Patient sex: M
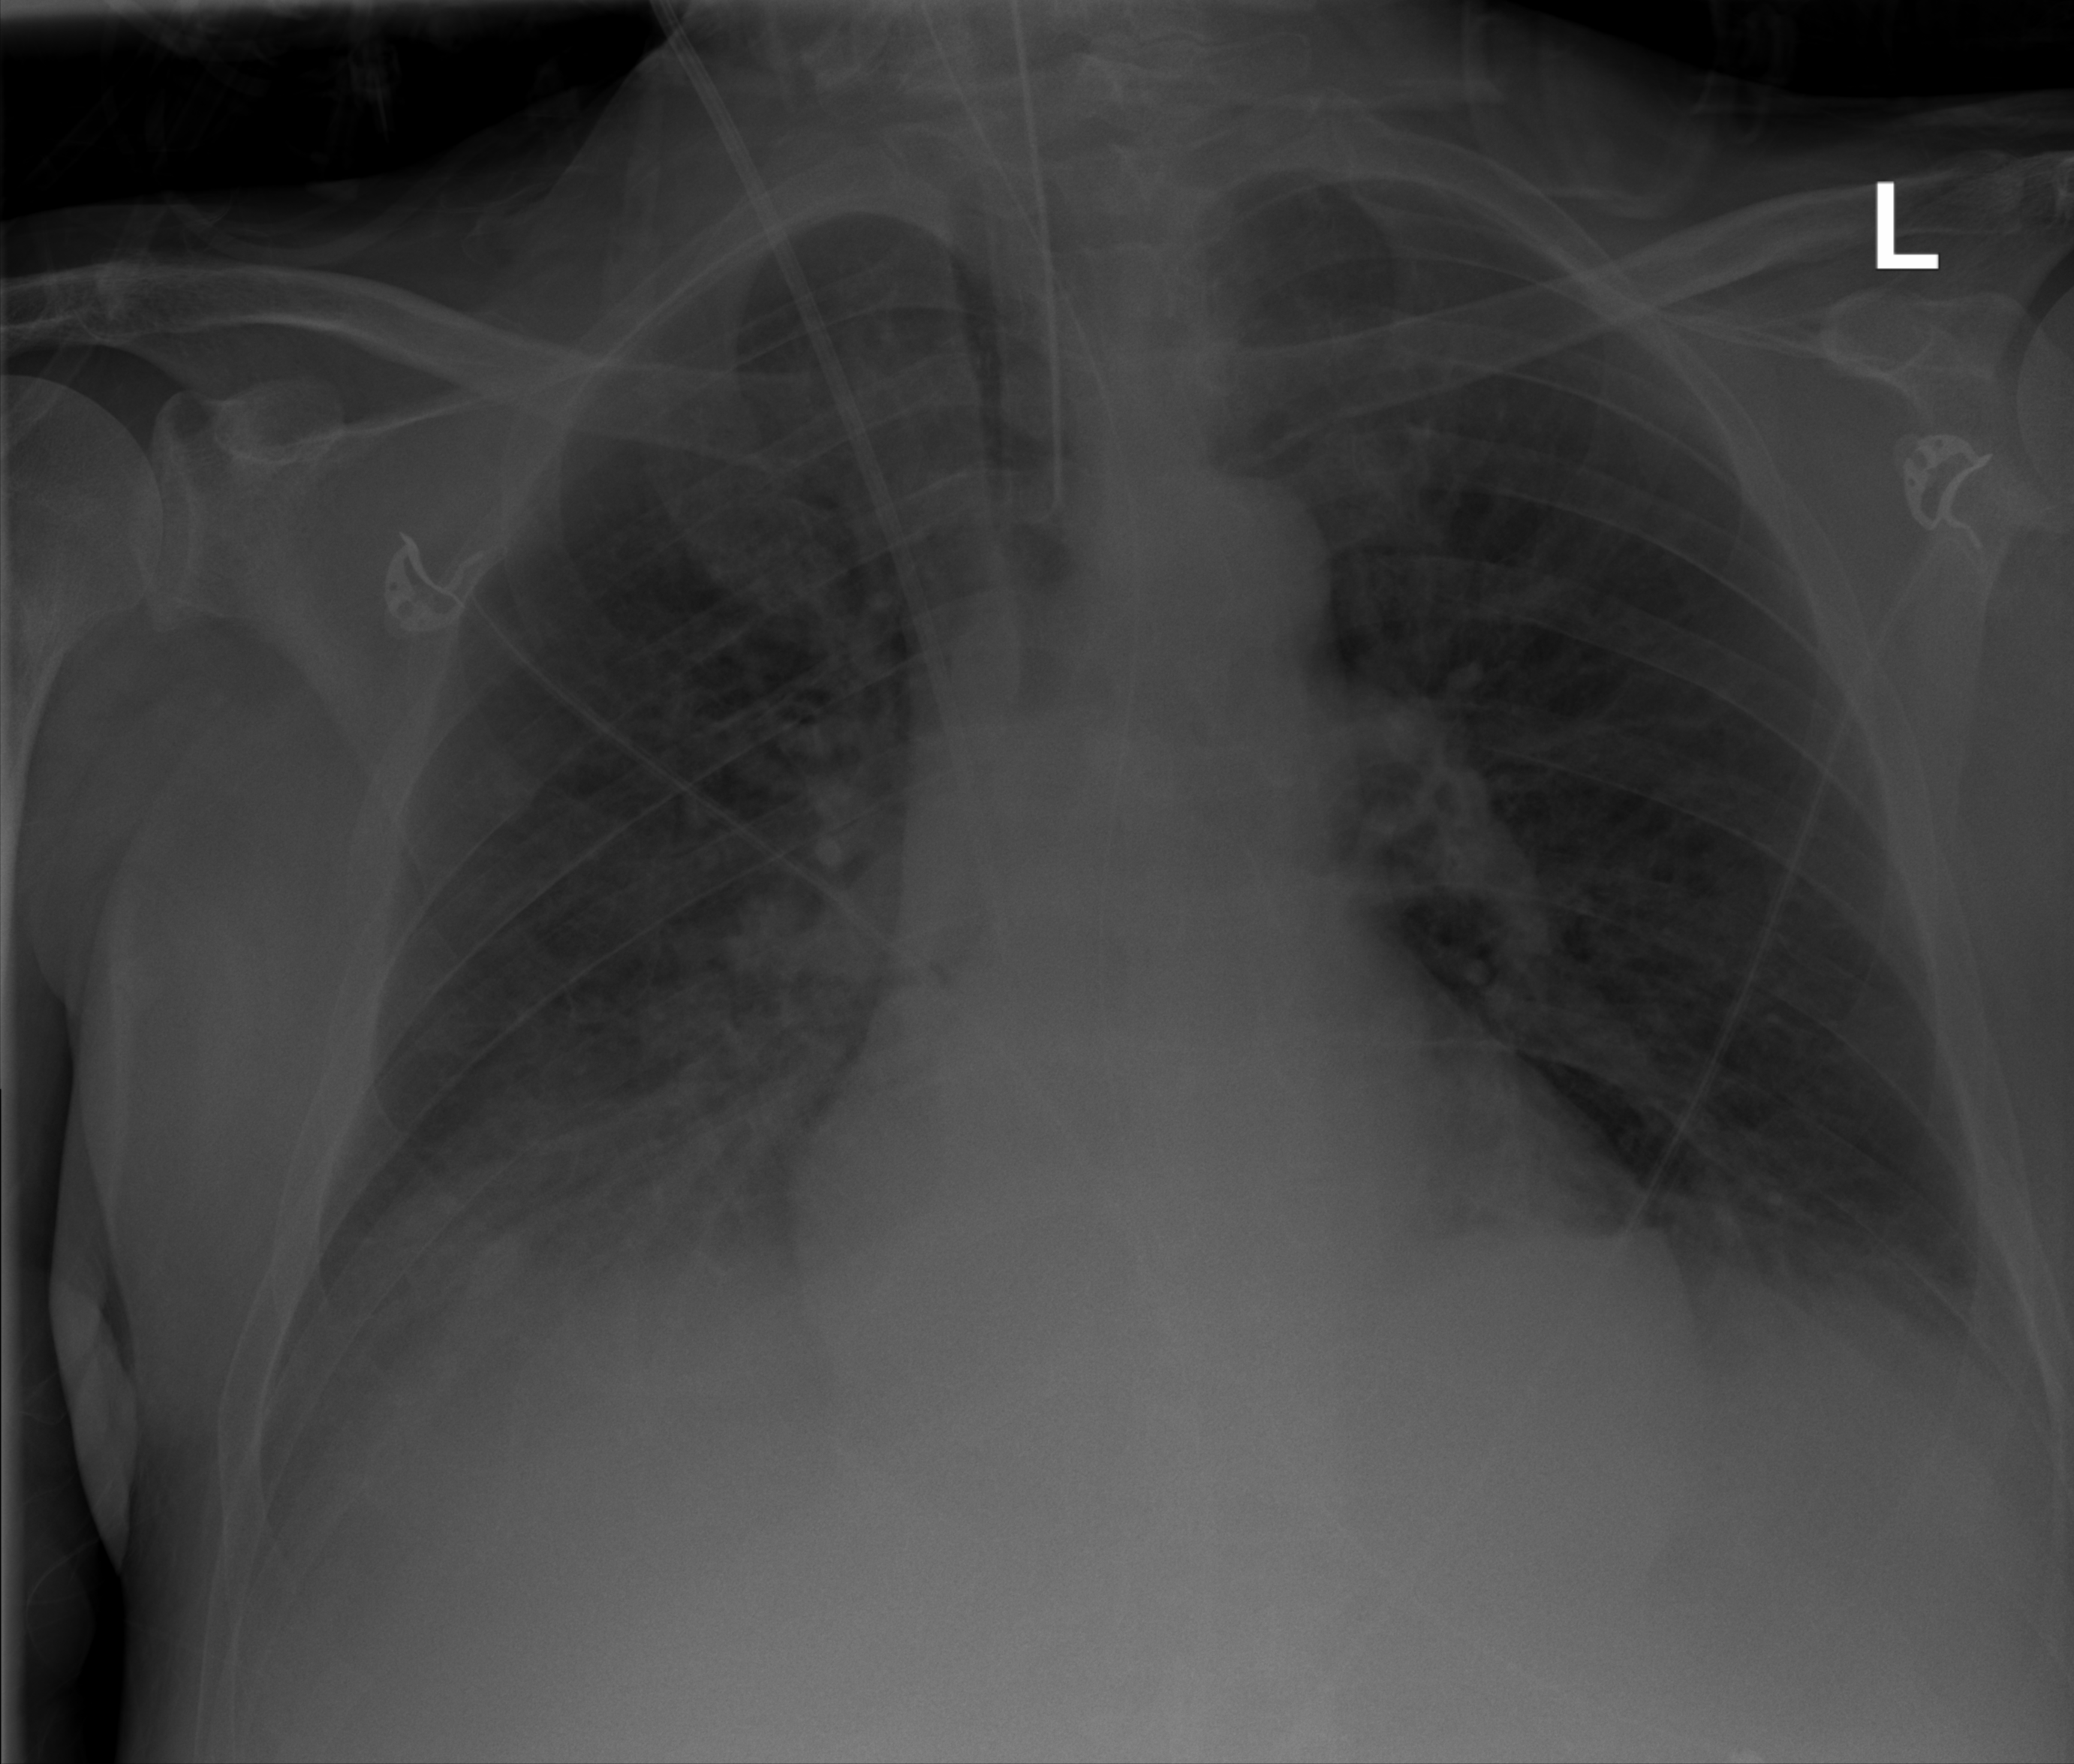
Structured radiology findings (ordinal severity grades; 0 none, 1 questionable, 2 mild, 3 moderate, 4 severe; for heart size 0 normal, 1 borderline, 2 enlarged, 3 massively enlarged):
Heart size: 0
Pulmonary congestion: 0
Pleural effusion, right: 2
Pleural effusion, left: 2
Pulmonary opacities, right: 2
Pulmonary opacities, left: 0
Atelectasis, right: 2
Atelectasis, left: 2